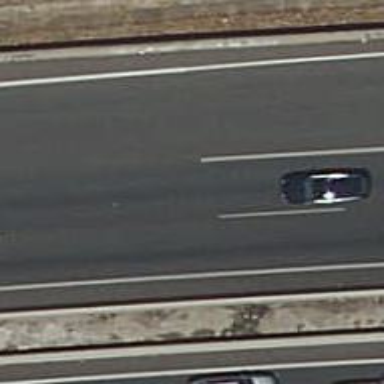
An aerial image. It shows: Motorway link.